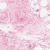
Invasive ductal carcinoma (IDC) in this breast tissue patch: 0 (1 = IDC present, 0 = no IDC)